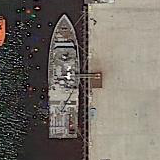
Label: civil